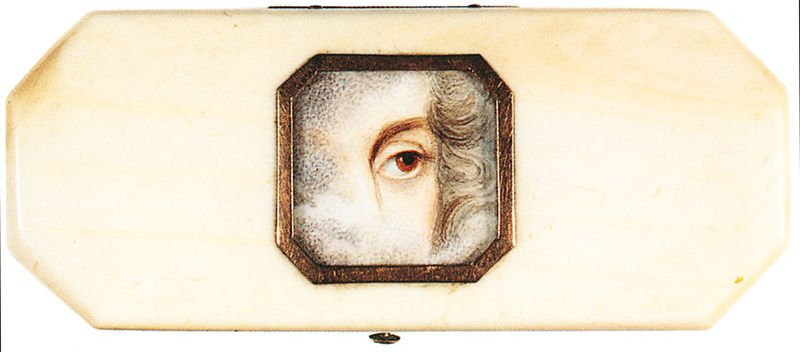
Titel: Eye of an Unknown Lady c.1785
Künstler: William Wood
Institution: Foskett No.266
Schlagwörter: gemälde, mann, weiß, gelb, ausschnitt, braun, frau, grau, haar, holz, mund, nase, schmuck, blick, dame, rot, malerei, blond, augen, barock, blass, gesicht, rahmen, sehen, bild, bildnis, porträt, schauen, spiegel, auge, gold, haare, knopf, locke, locken, nlick, bein, bilderrahmen, spiegelbild, farbe, vergilbt, tafel, kartusche, detail, metall, bronze, augenbraue, wimpern, unscharf, medaillon, kiste, schachtel, pupille, braue, verschwommen, etui, scharnier, halb, schatulle, gemölde, kästchen, quadrat, achteck, elfenbein, kassette, haarlocke, amulette, verblasst, schraube, kassete, brillenetui